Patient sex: M
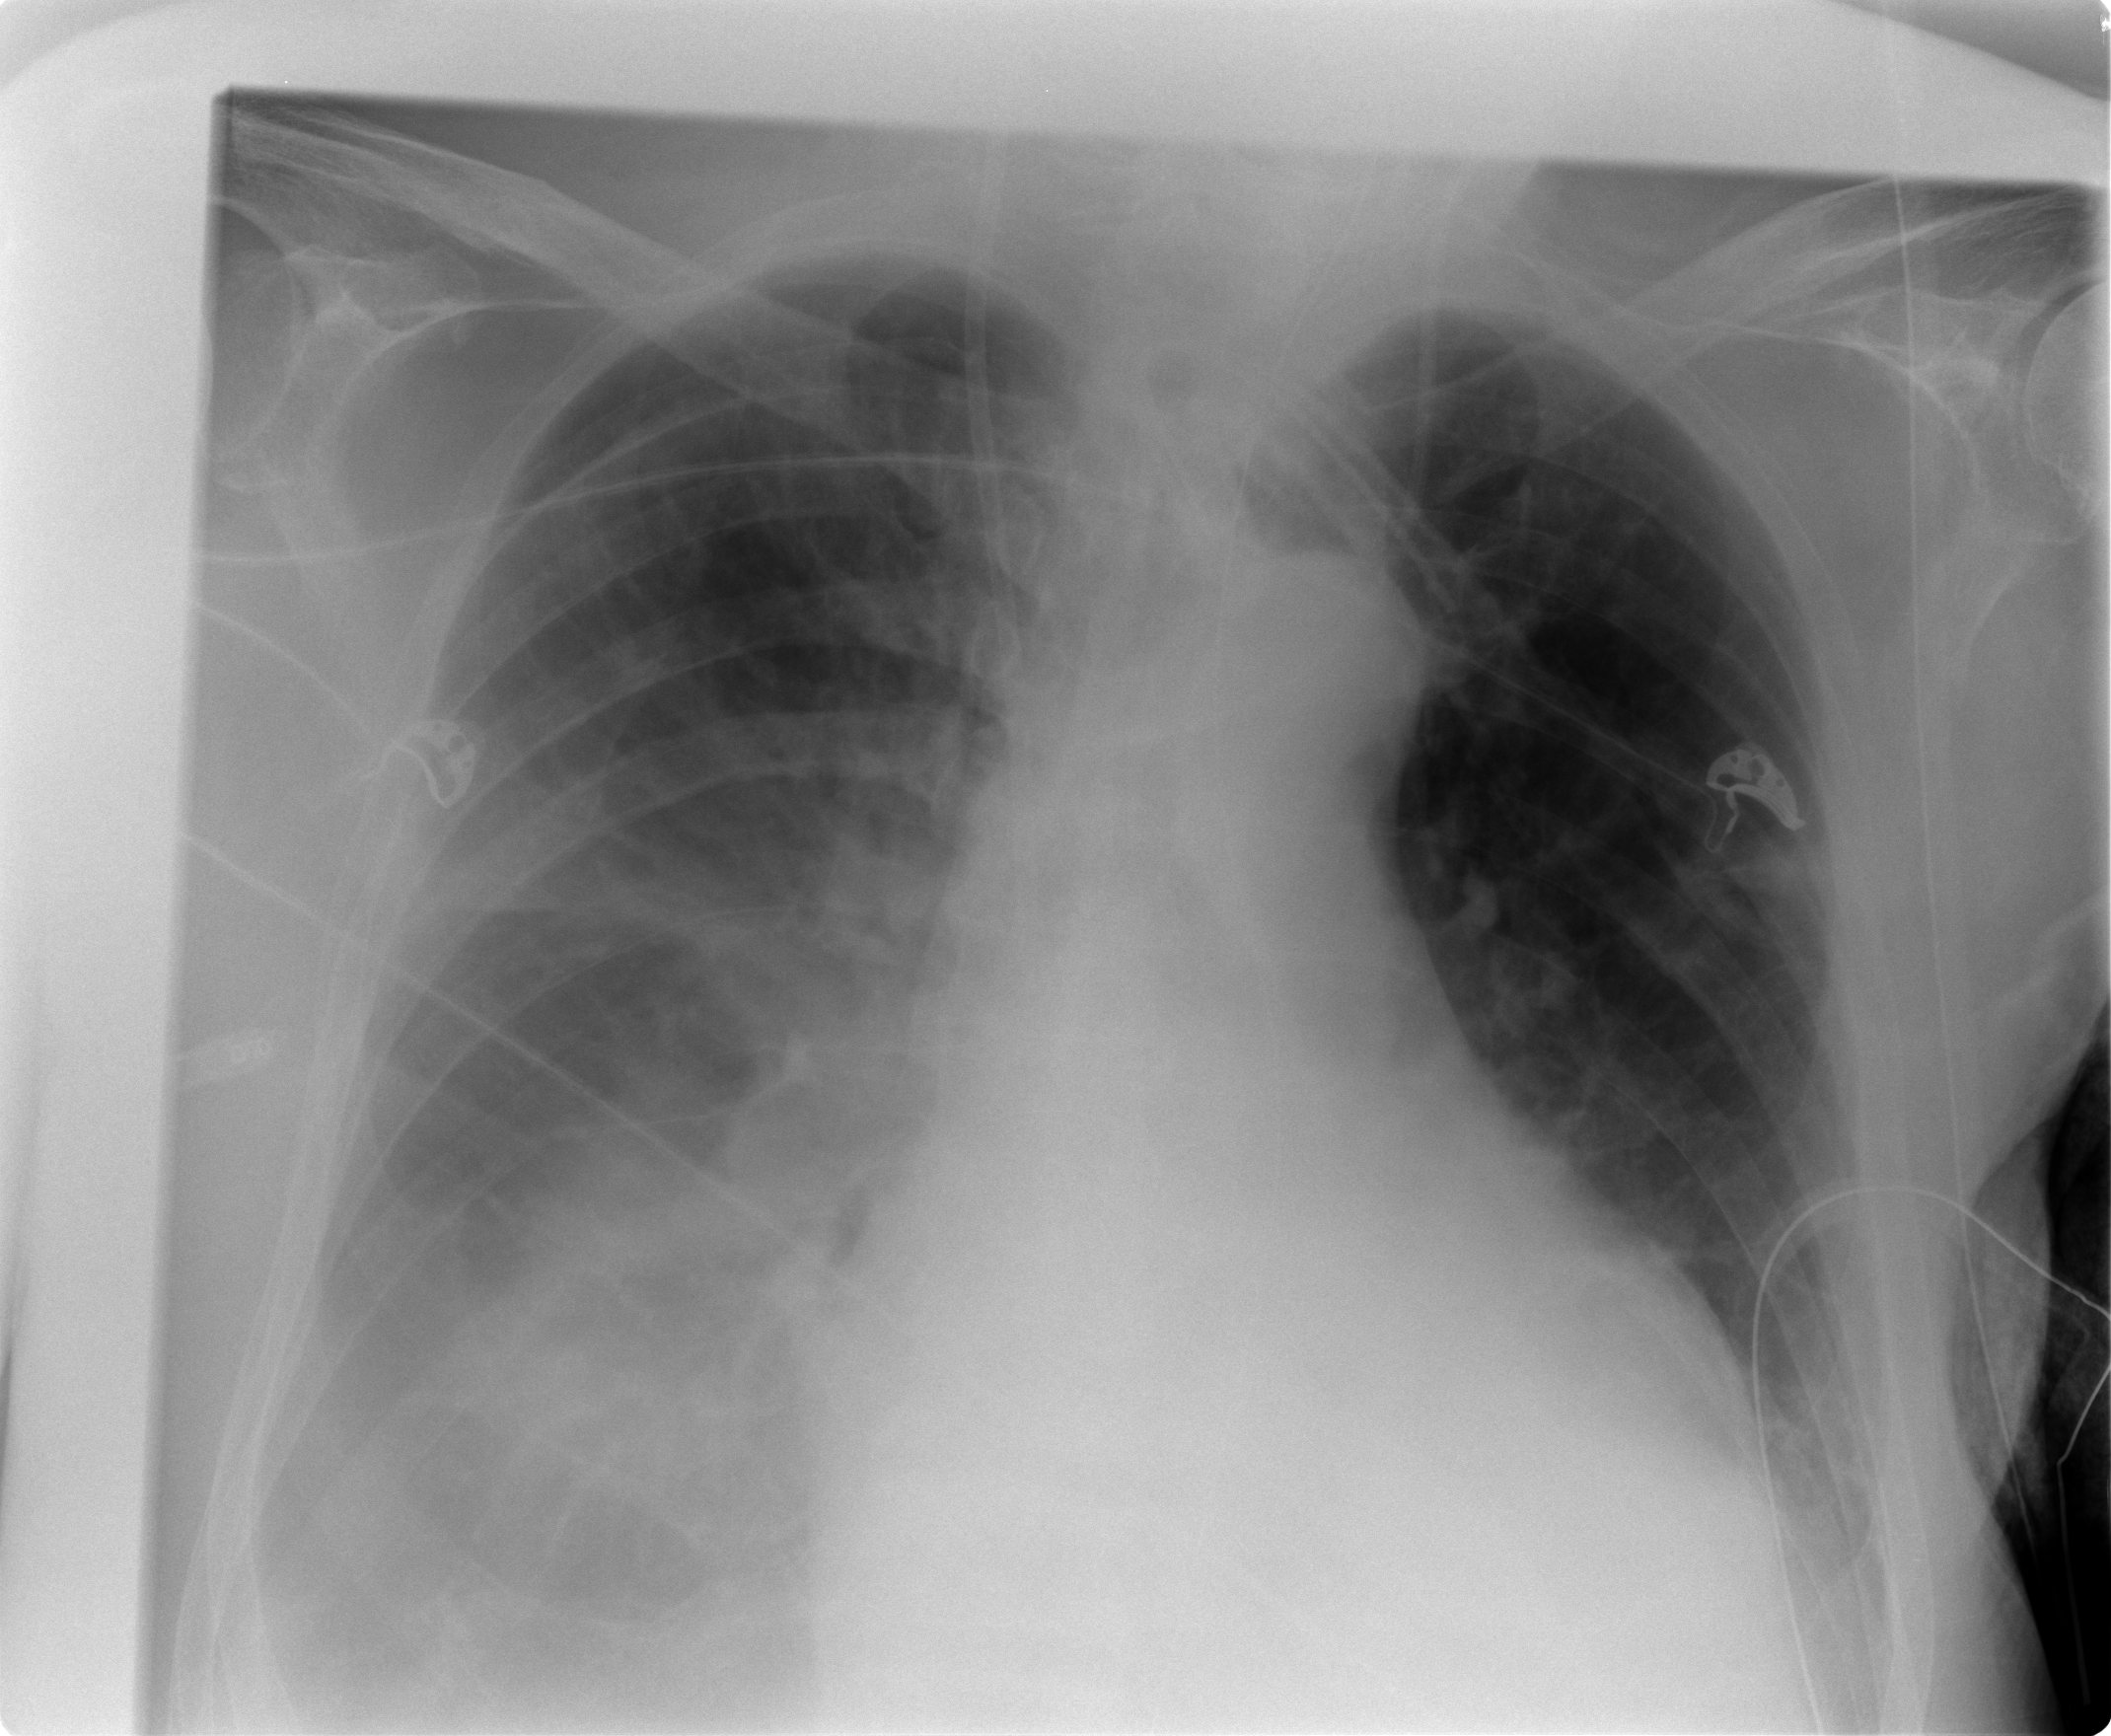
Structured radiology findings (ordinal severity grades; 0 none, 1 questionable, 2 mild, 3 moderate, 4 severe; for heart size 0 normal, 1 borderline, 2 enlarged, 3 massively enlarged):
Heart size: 1
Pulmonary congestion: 0
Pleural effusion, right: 3
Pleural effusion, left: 0
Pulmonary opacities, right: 3
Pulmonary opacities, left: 0
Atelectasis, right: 3
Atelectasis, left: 0